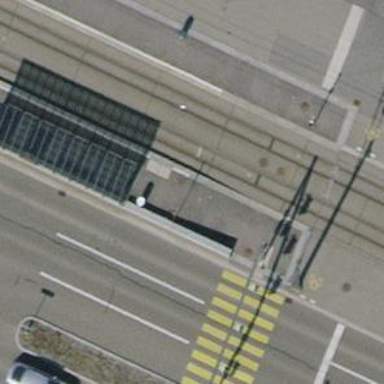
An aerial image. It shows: Tram stop with public transport stop position for trams.